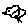
Label: bird